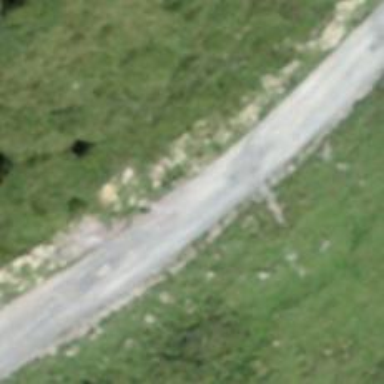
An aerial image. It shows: Gravel track with track type of grade3.